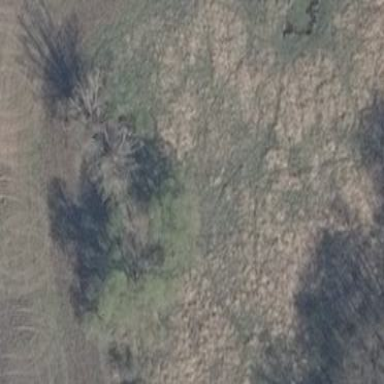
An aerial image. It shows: Area covered in scrub vegetation.